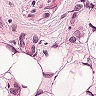
Metastatic tissue present: yes